Question: I'm working on a client-server project implemented using 'WCF'. The clients are deployed on different machines and communicate with services through the internet. I'm relatively new to 'WCF', and am a bit confused on choosing the appropriate binding for my Web services. The clients need to be authorized to perform operations, however, I'm implementing my own authentication algorithm and trying to avoid Windows authentication for various reasons, but I still need to make sure the message transferred in the channel is encrypted.
Right now I'm using 'wsHttpBinding' with security mode set to 'Message'. Full configuration looks like this:

I've set the authentication type in 'IIS' to 'Anonymous Authentication' to make sure the requests are passed through, and was expecting a service call to fail since 'MessageClientCredentialType' in my binding is explicitly set to 'Windows'. However, when I run the code, the service successfully gets called and returns the expected values. I have a feeling that I'm missing something - why is the call authorized? Can I make sure the message is still encrypted even though authentication type is set to 'Anonymous'? Any help is appreciated.
## Edit
To clarify on this, I tested the service with a client deployed to a machine outside the network on a different domain.
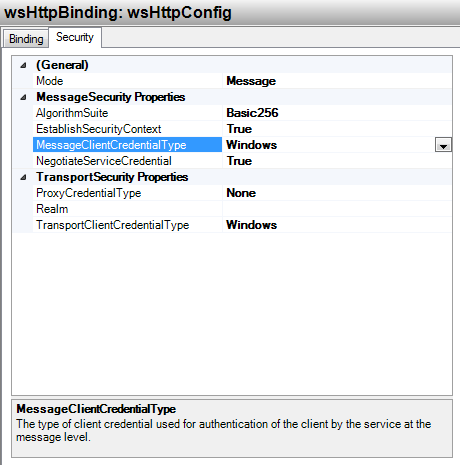
Answer: This MSDN article kind of sums up a lot of security issues relevant to WCF
<URL>
regarding your specific situation,
the 'negotiateServiceCredential="true"' means that you streamline certificate distribution to your clients for message encryption.
This option will only work with windows clients and has some performance problems.
read more here <URL>
search the topic "streamline certificate distribution" in this page.